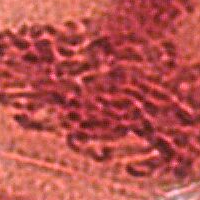
Label: prophase